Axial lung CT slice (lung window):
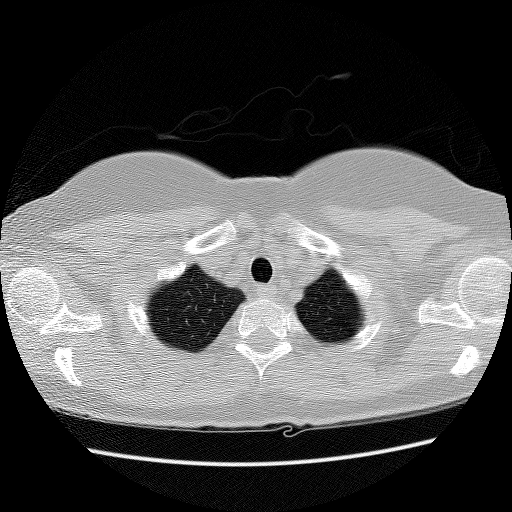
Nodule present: no